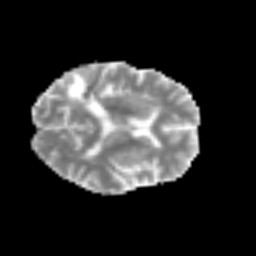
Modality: MD
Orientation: axial
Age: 62
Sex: female
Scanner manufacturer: siemens
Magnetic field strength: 3 T
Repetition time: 3.2 s
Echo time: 0.081 s